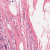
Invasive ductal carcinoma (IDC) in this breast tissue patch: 1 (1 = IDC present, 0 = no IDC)